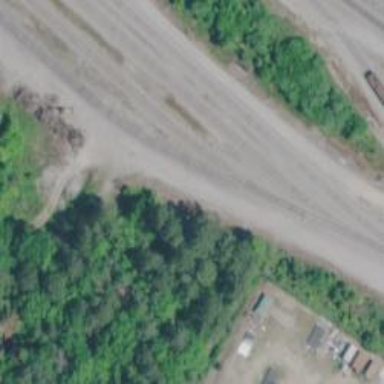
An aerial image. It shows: Railway siding with rails.